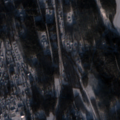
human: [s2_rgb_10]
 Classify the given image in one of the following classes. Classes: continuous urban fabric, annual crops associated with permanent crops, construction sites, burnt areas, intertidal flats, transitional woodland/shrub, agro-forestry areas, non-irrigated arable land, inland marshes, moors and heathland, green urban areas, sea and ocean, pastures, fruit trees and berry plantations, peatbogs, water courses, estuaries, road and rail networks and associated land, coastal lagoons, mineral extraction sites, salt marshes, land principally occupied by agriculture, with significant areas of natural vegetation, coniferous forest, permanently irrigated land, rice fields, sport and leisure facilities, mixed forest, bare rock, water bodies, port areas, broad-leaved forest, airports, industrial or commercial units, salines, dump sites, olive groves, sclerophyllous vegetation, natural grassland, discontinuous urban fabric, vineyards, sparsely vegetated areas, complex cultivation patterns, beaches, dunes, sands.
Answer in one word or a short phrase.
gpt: discontinuous urban fabric, coniferous forest, mixed forest